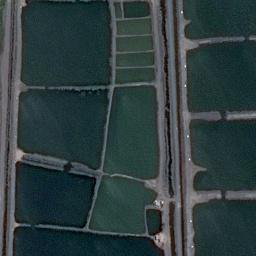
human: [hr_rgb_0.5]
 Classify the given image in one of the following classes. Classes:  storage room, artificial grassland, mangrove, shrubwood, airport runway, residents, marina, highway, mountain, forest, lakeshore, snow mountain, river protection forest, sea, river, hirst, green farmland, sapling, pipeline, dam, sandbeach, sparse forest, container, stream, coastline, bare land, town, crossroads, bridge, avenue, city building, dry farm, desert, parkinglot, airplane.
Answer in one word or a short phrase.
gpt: green farmland